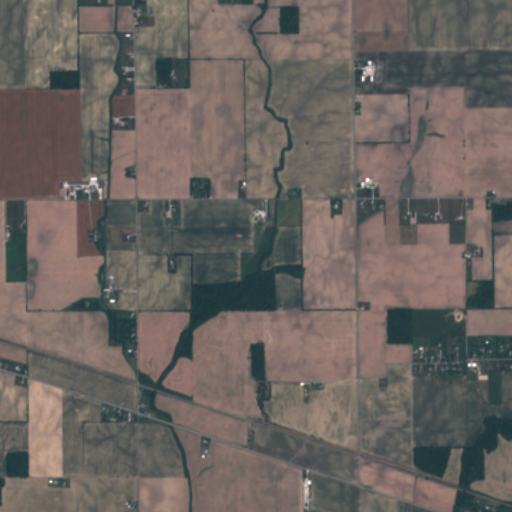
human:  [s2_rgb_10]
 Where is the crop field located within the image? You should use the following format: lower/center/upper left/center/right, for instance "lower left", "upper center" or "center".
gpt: The crop field is located in the lower right of the image.
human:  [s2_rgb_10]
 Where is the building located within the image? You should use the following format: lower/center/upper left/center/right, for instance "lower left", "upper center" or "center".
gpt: The building is located in the center of the image.
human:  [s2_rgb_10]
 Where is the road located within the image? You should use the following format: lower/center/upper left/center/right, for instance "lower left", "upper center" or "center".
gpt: There is no road in the image.